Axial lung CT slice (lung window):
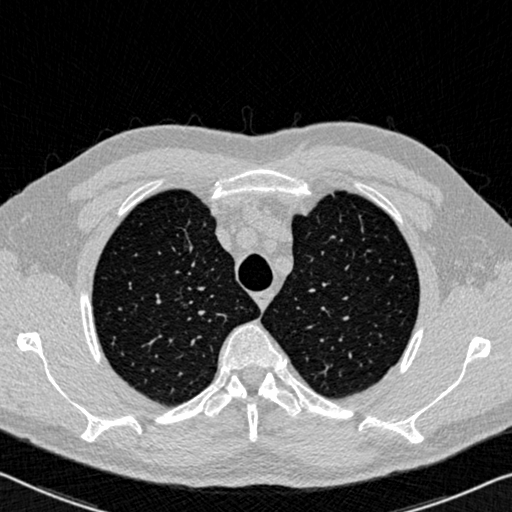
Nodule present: no